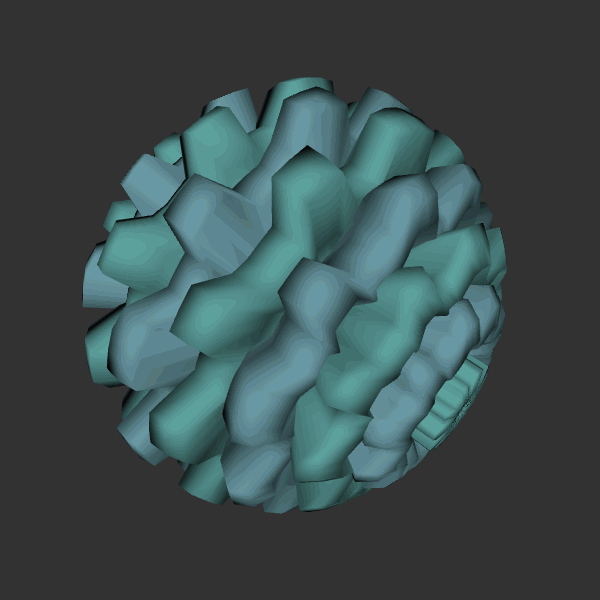
Background: dark